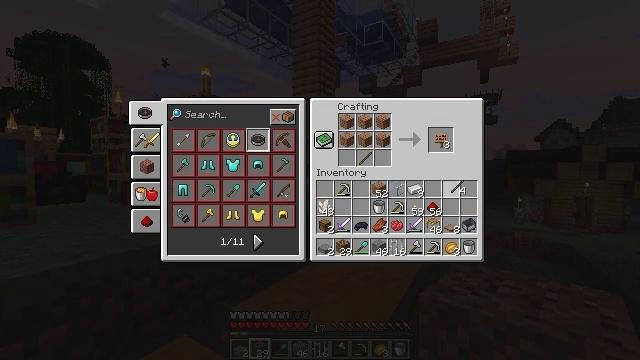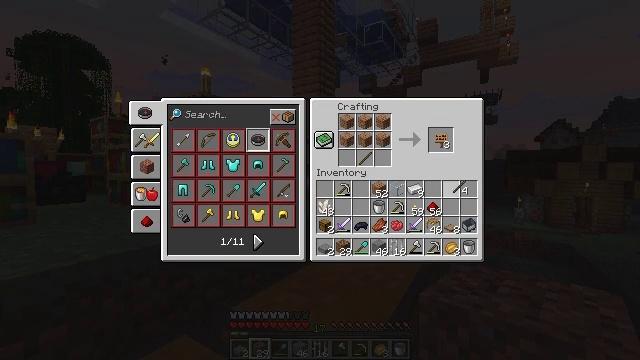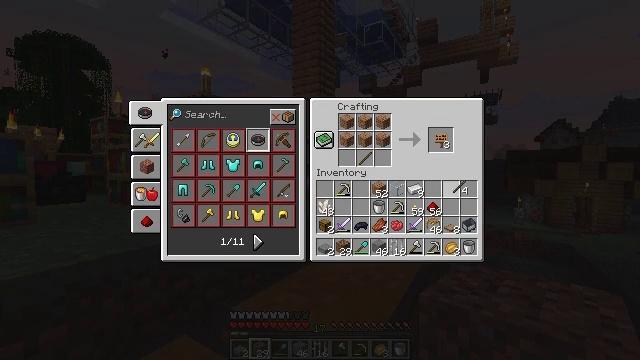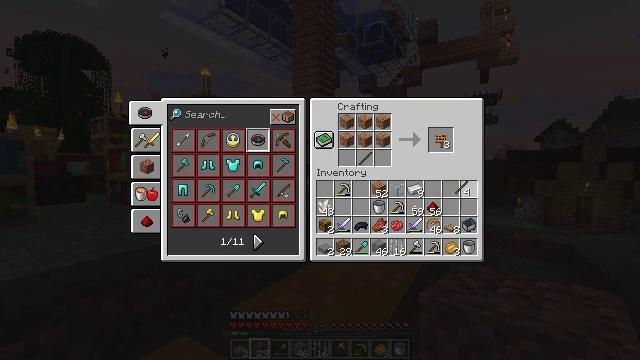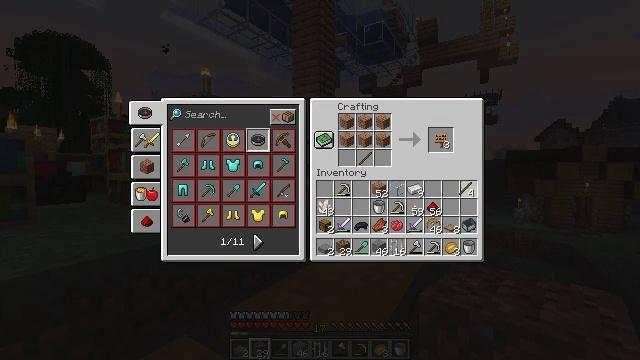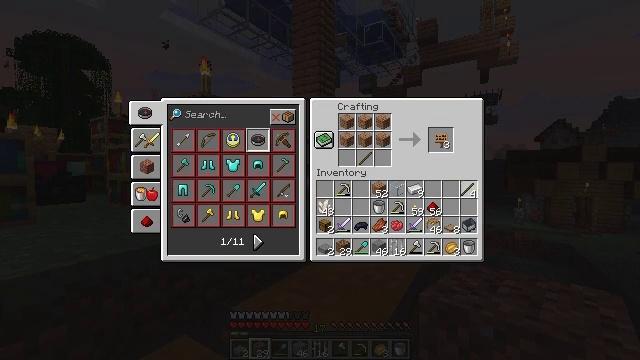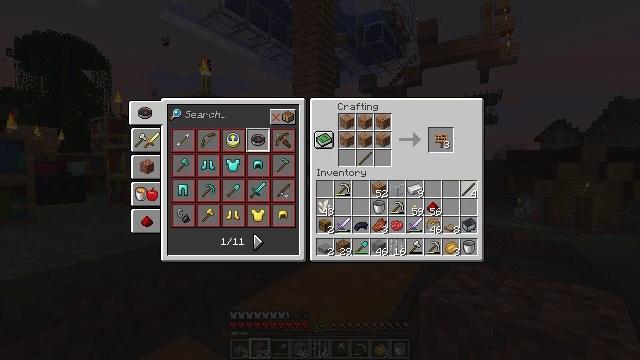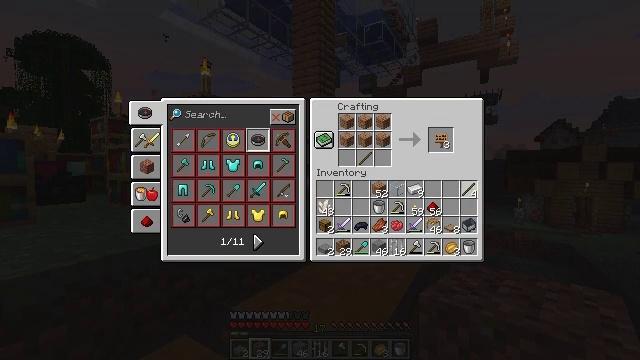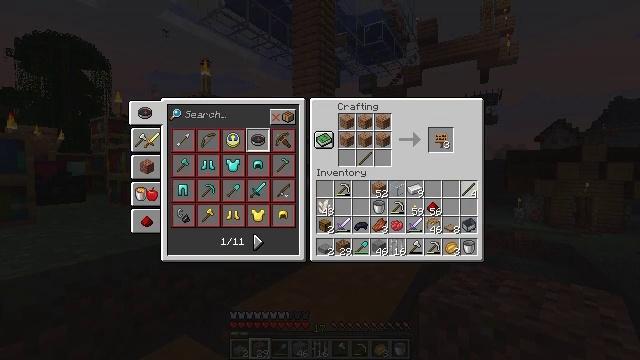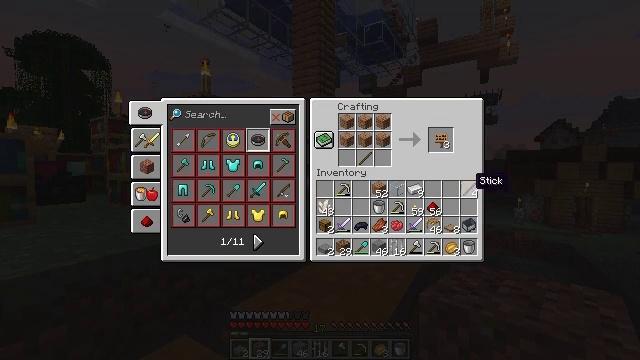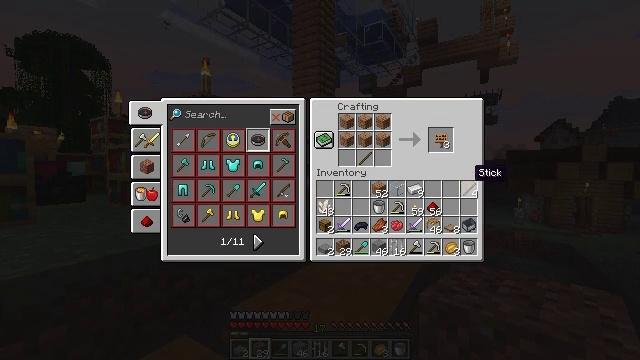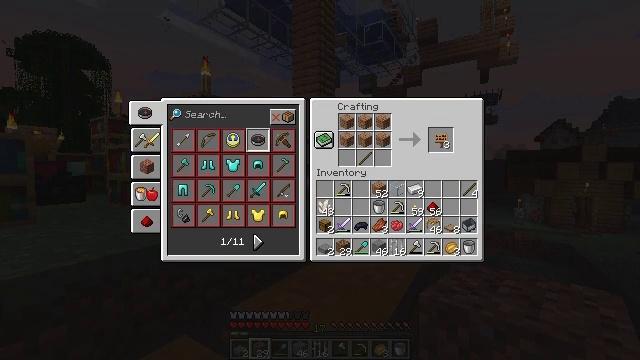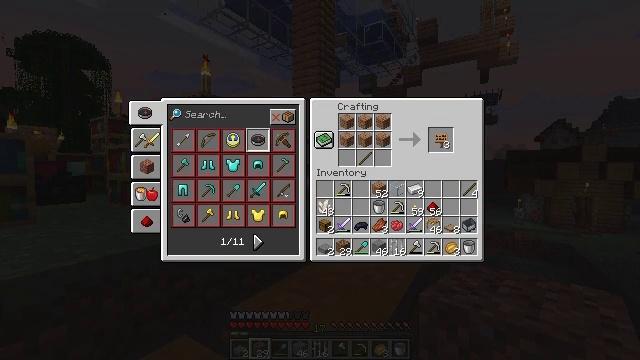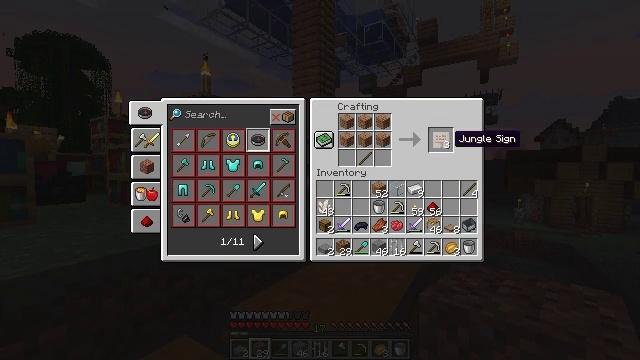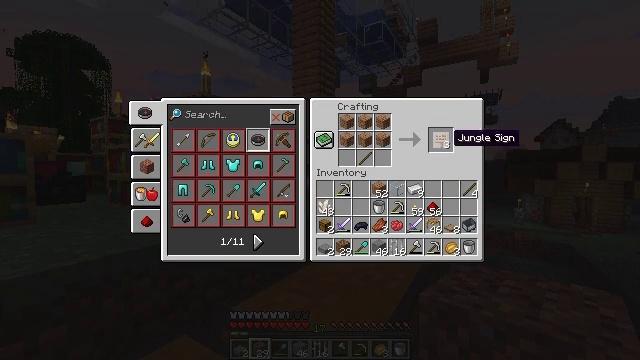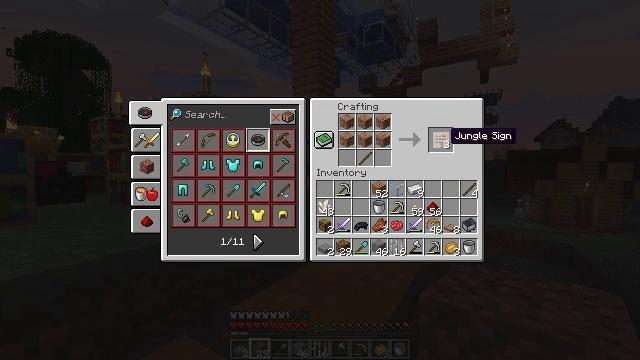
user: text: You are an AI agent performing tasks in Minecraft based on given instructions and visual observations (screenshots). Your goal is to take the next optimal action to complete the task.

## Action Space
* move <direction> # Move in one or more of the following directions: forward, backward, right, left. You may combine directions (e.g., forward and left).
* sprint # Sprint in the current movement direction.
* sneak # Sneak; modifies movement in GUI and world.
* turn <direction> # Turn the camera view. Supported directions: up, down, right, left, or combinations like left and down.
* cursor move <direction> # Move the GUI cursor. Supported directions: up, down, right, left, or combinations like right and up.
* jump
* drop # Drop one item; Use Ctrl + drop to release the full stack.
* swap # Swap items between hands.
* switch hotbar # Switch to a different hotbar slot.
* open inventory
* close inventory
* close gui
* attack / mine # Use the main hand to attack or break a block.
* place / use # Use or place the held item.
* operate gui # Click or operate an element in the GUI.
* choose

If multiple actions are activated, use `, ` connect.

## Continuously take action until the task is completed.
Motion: motion action
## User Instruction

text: Open a crafting table to make a jungle sign.
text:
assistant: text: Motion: no_op
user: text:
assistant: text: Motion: no_op
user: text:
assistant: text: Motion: no_op
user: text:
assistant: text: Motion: no_op
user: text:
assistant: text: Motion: no_op
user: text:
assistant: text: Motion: no_op
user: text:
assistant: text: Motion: operate gui
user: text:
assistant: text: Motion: operate gui
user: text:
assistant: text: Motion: no_op
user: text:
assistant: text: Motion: cursor move up
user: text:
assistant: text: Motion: cursor move left and up
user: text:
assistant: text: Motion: sneak, cursor move left and up
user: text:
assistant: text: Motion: sneak
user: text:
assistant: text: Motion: sneak
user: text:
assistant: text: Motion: sneak
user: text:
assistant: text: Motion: sneak
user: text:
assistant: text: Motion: sneak, operate gui
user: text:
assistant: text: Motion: sneak, operate gui
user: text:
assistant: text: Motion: sneak, operate gui
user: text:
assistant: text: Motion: sneak
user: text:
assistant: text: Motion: sneak
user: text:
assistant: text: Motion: sneak